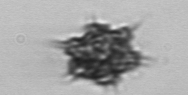
Label: Dictyocha